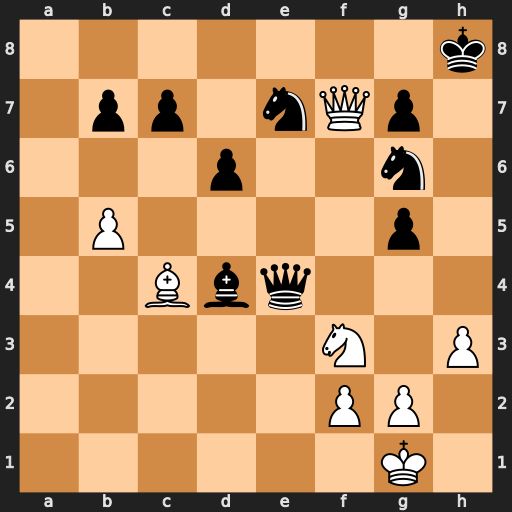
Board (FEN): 7k/1pp1nQp1/3p2n1/1P4p1/2Bbq3/5N1P/5PP1/6K1
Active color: w
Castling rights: -
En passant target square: -
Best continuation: Qe8+ Kh7 Nxg5+ Kh6 Nxe4